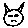
Label: cat